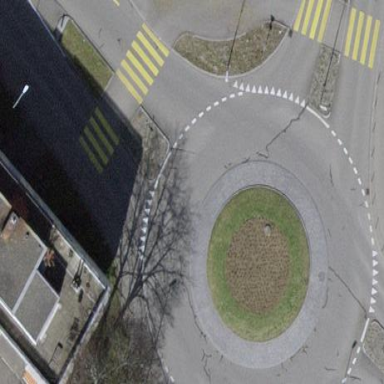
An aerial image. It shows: Roundabout on residential road with asphalt surface.